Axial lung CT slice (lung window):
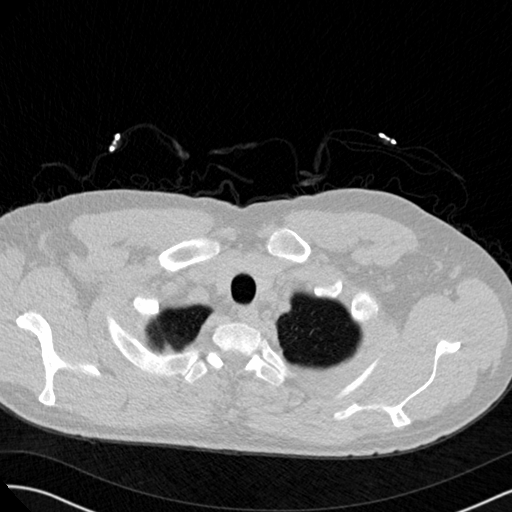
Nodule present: no